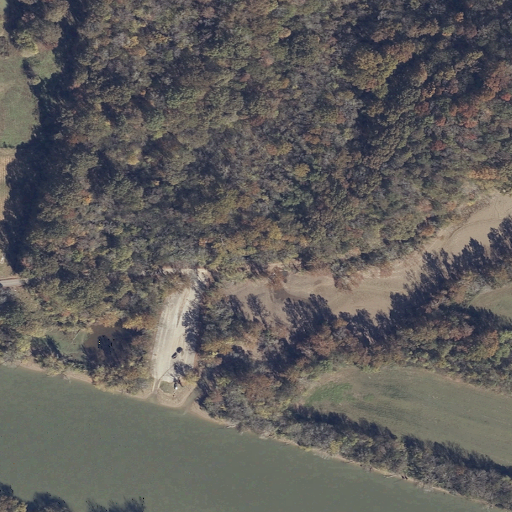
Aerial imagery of valley in Alabama named Horton Hollow containing deciduous forest, open water, woody wetlands, pasture, open development, herbaceous wetlands, grassland, and shrub